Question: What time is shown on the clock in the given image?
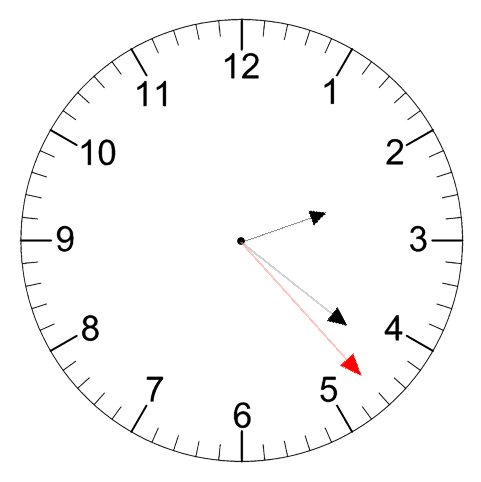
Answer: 02:21:23